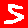
Digit: 5